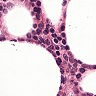
Metastatic tissue present: no